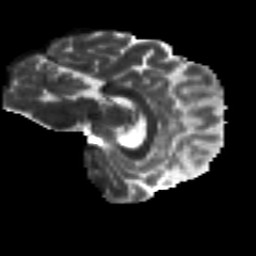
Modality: T2w
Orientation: sagittal
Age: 29
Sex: female
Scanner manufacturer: siemens
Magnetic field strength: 3 T
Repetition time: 8.8 s
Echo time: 0.085 s